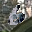
Label: 6